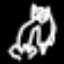
Label: pants